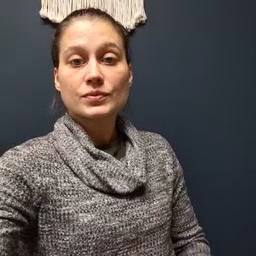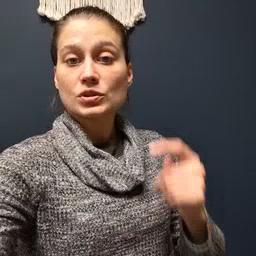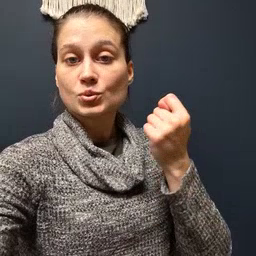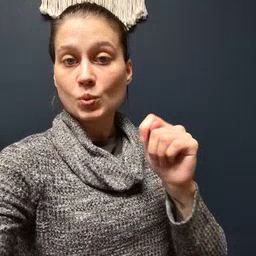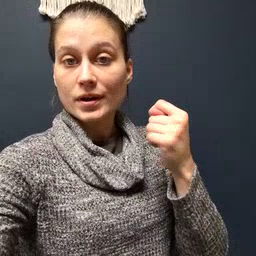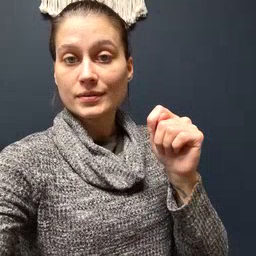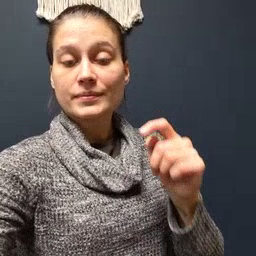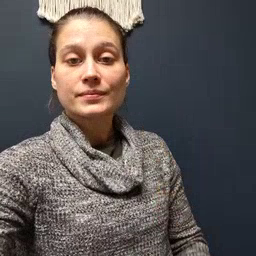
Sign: toy